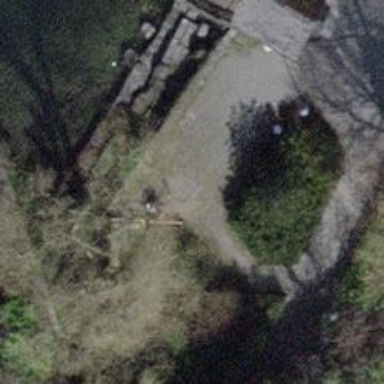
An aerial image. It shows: Bench.